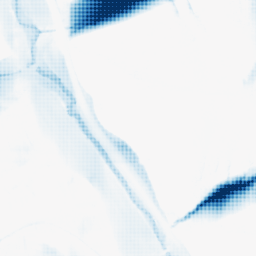
Category: morphological
Decomposition family: morphological_square
Decomposition parameters: operation: closing
size: 50
Upsampling method: sinc_hamming
Upsampling parameters: scale: 4
kernel_size: 4
Upsampling scale: 4